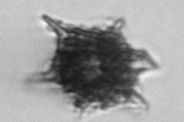
Label: Dictyocha